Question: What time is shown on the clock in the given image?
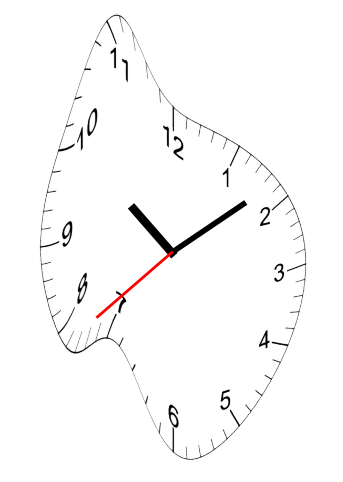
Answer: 10:08:38